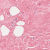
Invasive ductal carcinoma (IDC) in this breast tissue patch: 0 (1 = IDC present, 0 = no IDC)